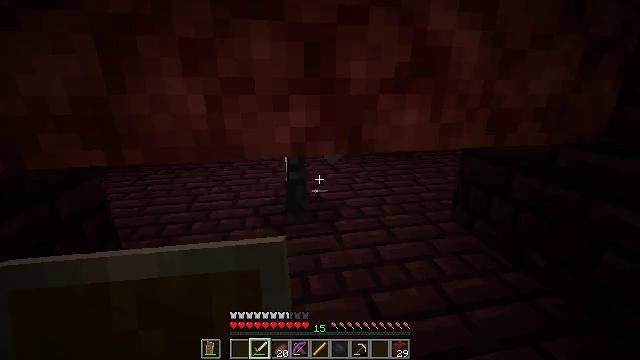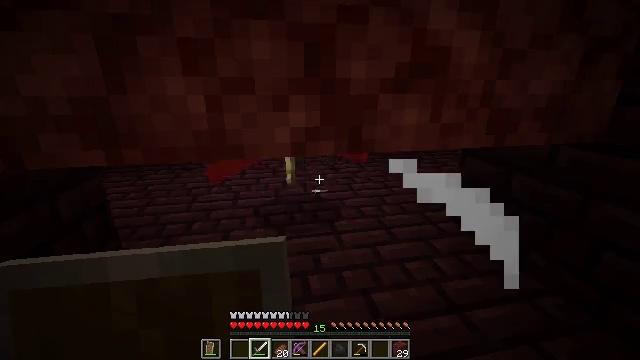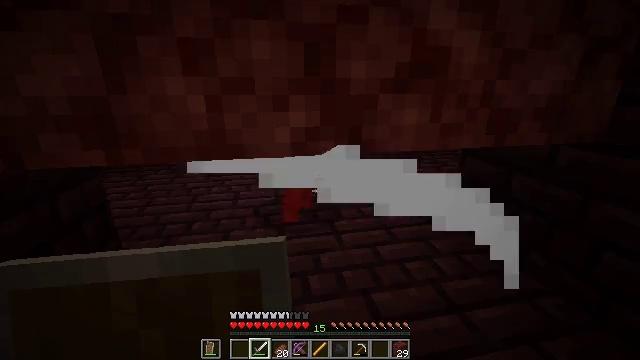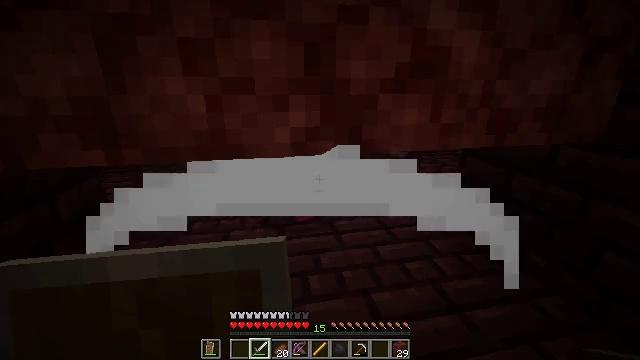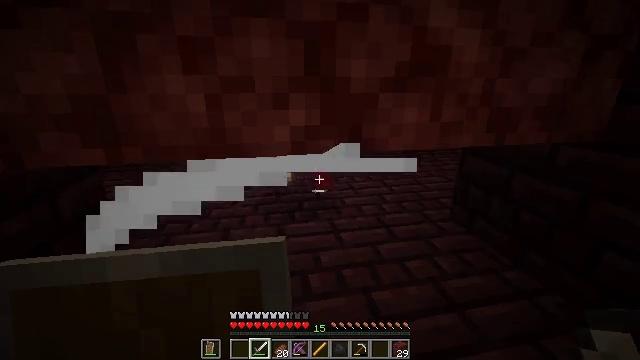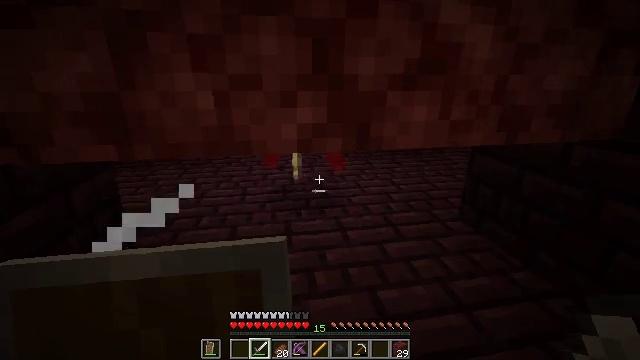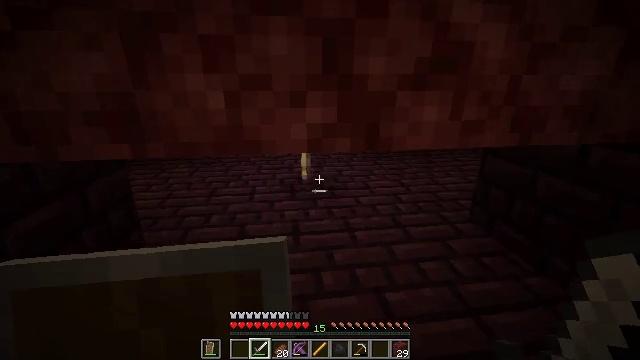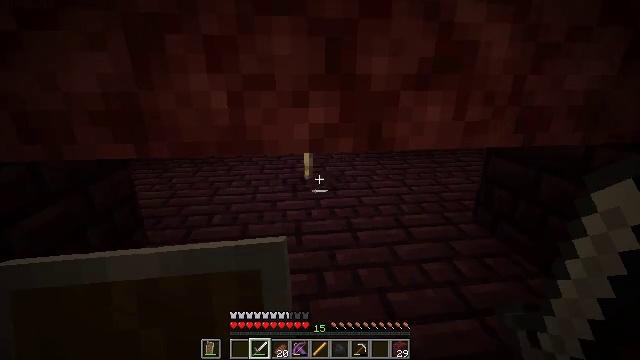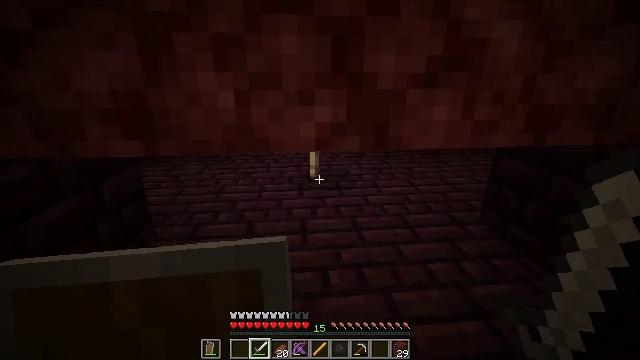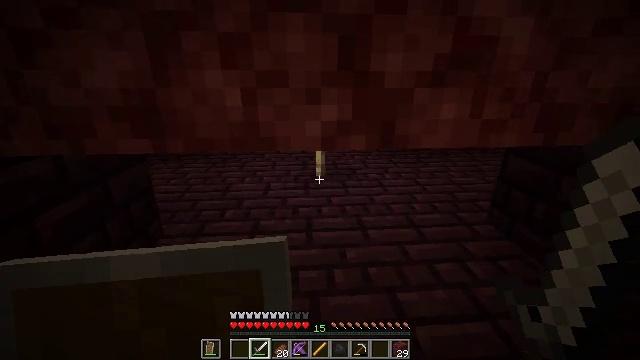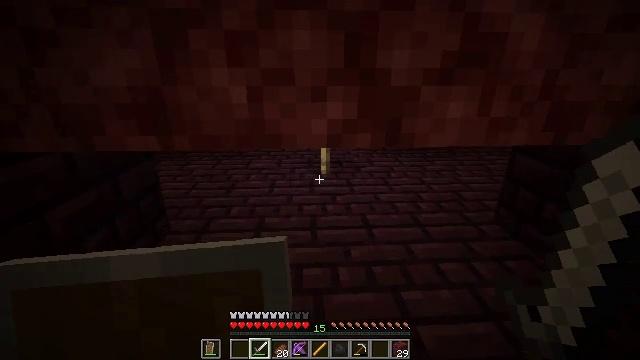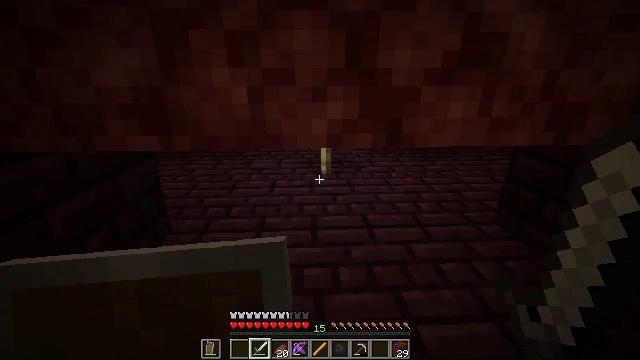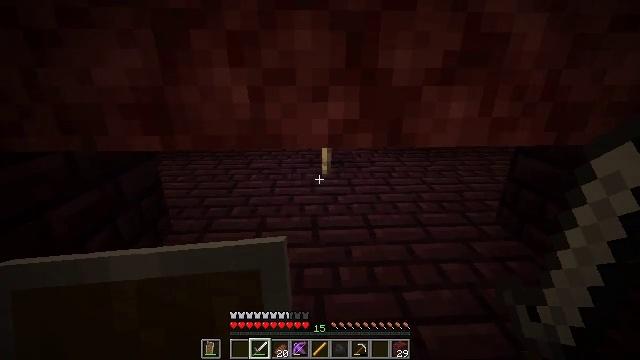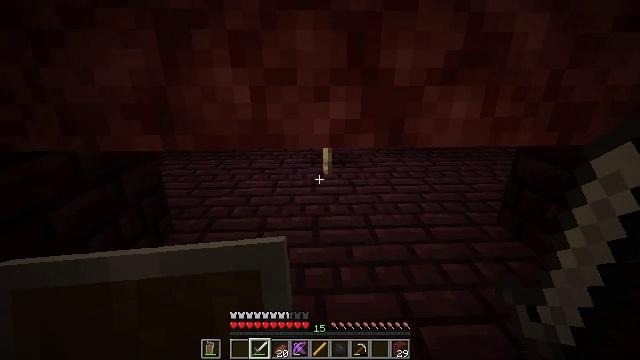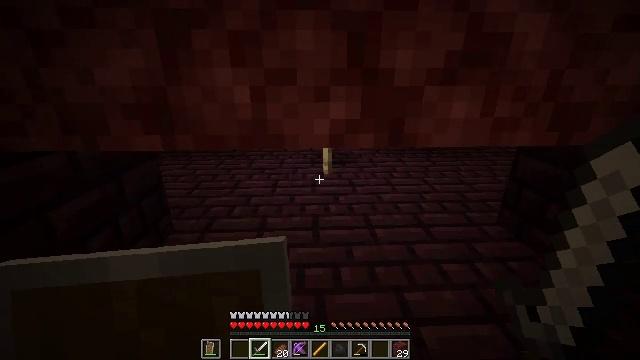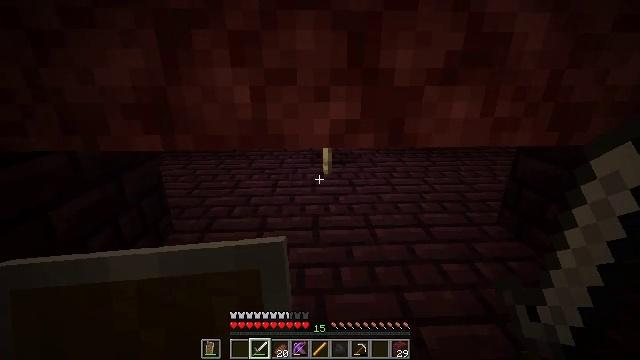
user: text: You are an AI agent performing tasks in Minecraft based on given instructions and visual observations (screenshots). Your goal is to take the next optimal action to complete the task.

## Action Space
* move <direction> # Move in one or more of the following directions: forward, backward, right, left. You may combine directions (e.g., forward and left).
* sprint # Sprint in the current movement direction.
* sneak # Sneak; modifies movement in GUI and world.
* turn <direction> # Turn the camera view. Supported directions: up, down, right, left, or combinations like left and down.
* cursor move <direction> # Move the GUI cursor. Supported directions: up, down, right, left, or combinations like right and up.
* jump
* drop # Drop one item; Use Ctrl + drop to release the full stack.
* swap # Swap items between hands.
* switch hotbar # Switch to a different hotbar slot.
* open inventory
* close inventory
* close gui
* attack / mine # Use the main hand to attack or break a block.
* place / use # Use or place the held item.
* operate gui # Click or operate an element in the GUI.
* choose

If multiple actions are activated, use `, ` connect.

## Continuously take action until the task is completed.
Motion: motion action
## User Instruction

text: Hunt nether mobs.
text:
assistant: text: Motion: sneak
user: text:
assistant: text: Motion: sneak
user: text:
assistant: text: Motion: sneak
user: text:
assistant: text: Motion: sneak
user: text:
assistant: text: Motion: sneak, turn left
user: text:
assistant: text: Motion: sneak, turn left
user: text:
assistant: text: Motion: sneak
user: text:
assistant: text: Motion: sneak, turn left
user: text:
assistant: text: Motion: sneak, turn left
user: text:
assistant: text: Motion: sneak, turn left
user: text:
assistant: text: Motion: sneak
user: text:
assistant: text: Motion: sneak
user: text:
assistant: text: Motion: sneak
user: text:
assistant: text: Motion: sneak
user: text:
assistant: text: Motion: sneak
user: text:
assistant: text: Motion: sneak
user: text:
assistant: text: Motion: sneak
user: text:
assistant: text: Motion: sneak
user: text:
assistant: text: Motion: sneak
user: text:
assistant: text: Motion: sneak
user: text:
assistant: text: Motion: sneak
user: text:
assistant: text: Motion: sneak
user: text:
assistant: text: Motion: sneak
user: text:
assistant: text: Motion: sneak
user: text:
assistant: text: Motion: sneak
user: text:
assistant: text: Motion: sneak
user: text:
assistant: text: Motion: sneak
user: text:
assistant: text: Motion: sneak
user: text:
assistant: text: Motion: sneak
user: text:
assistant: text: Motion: sneak